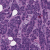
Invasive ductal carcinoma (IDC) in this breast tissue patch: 1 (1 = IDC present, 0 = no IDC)